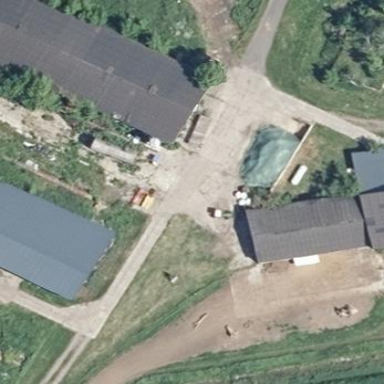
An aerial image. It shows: Farm building.